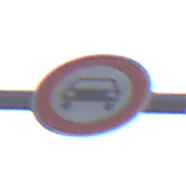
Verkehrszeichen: VerbotKraftwagen
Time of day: MorningAfternoon
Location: Outdoor (Suburban)
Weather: Overcast
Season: NotSpecified
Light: Natural